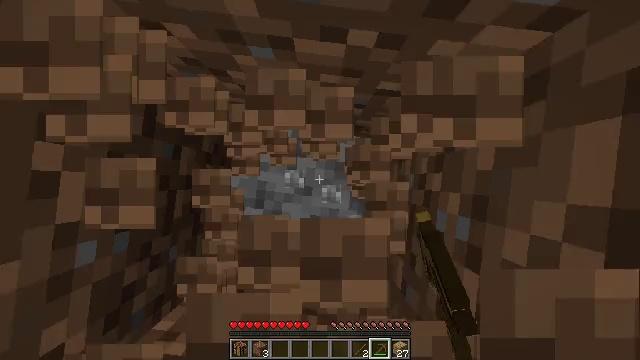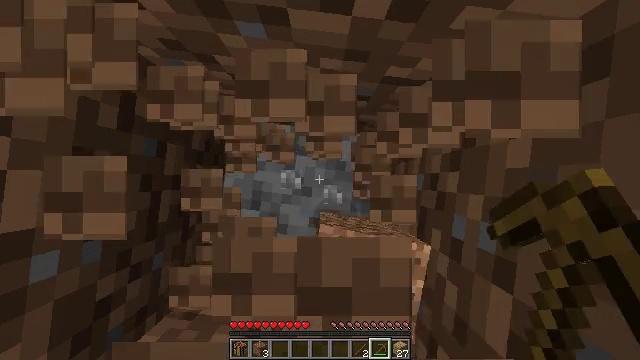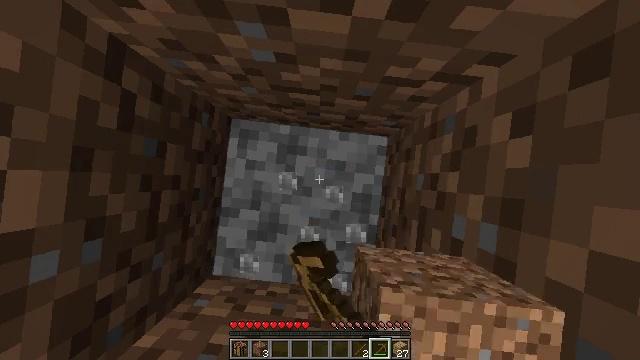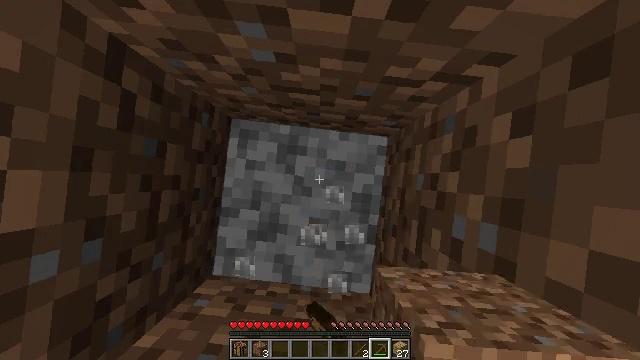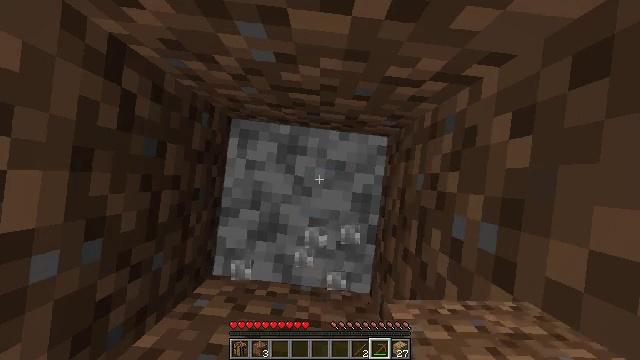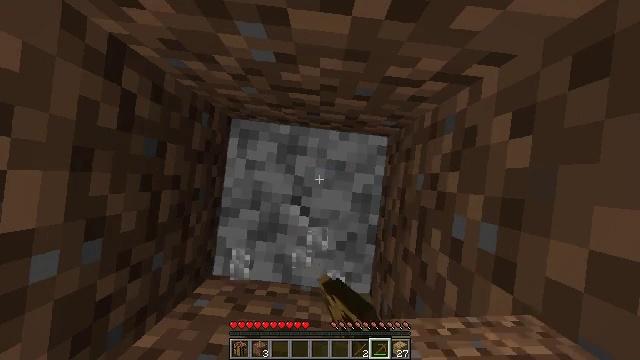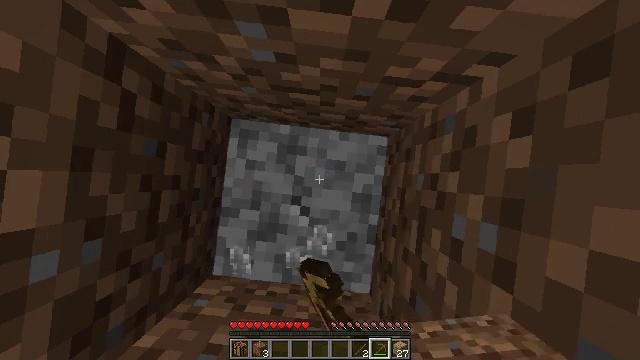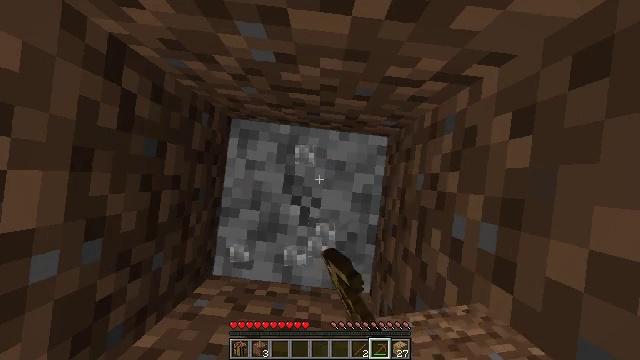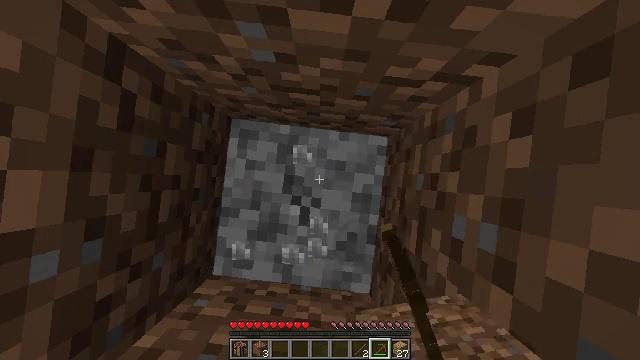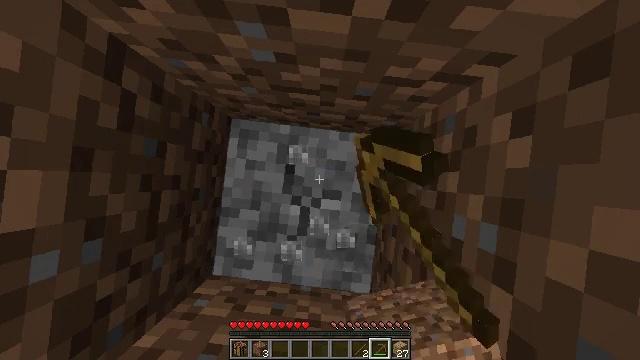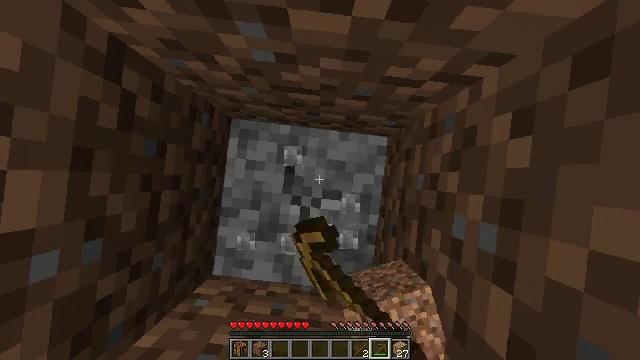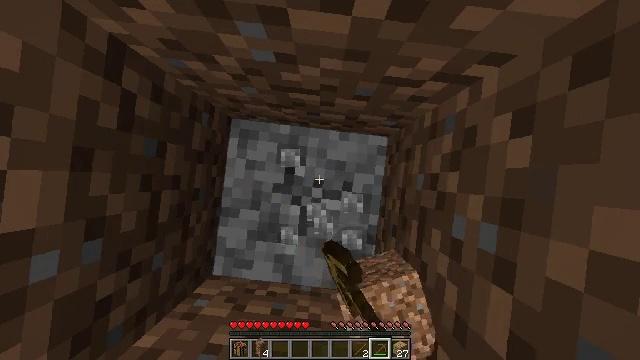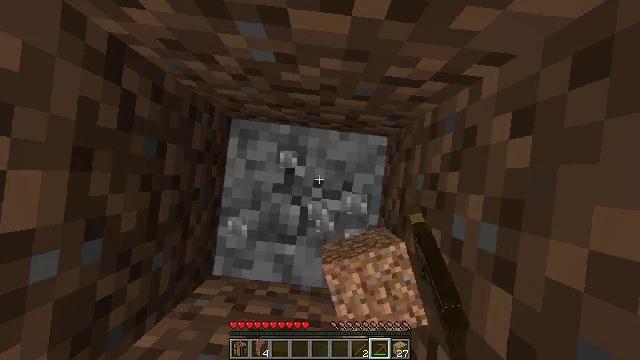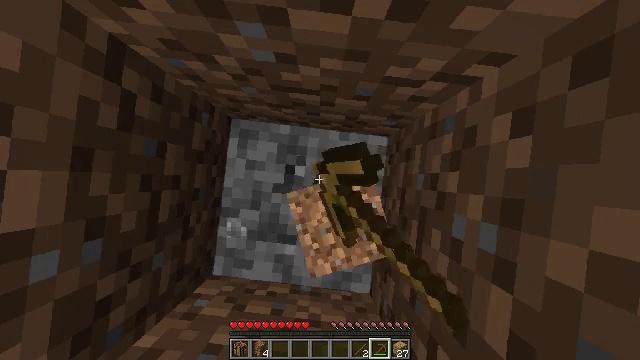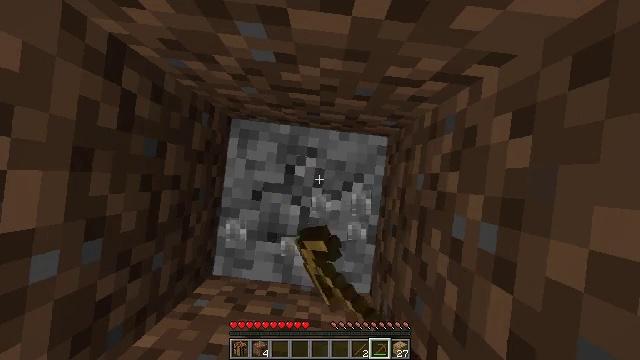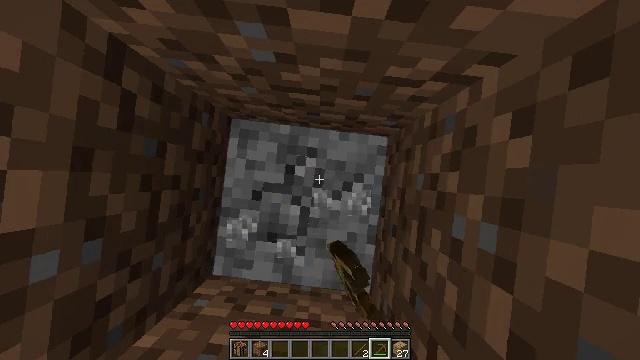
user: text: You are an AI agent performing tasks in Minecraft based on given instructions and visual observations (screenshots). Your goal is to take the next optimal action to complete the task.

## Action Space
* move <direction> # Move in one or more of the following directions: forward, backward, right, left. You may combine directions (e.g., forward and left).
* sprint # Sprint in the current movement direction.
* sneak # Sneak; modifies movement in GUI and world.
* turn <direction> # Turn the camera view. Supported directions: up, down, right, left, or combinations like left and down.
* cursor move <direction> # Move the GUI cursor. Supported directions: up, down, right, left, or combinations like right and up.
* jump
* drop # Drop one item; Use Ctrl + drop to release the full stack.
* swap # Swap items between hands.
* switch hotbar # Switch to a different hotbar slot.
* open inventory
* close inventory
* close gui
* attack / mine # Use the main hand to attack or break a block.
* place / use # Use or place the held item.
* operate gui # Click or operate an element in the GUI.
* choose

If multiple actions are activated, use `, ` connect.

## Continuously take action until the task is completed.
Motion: motion action
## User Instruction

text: Collect diorite
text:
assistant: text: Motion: attack / mine
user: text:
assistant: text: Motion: attack / mine
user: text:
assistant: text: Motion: attack / mine
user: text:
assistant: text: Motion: attack / mine
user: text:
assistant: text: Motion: attack / mine
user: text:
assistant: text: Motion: attack / mine
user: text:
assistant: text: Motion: attack / mine
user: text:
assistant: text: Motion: attack / mine
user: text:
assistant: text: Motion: attack / mine
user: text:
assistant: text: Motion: attack / mine
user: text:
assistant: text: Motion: attack / mine
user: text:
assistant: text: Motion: attack / mine
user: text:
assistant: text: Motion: attack / mine
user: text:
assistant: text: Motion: attack / mine
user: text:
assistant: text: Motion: attack / mine
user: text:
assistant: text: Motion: attack / mine
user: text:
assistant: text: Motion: attack / mine
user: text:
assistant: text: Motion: attack / mine
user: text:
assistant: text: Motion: attack / mine
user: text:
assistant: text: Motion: attack / mine
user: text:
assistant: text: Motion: attack / mine
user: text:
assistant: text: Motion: attack / mine
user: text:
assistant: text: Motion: attack / mine
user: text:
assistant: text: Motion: attack / mine
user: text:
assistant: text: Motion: attack / mine
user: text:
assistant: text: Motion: attack / mine
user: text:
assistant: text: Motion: attack / mine
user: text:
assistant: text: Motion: attack / mine
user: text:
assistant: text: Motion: attack / mine
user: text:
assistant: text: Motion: attack / mine